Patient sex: F
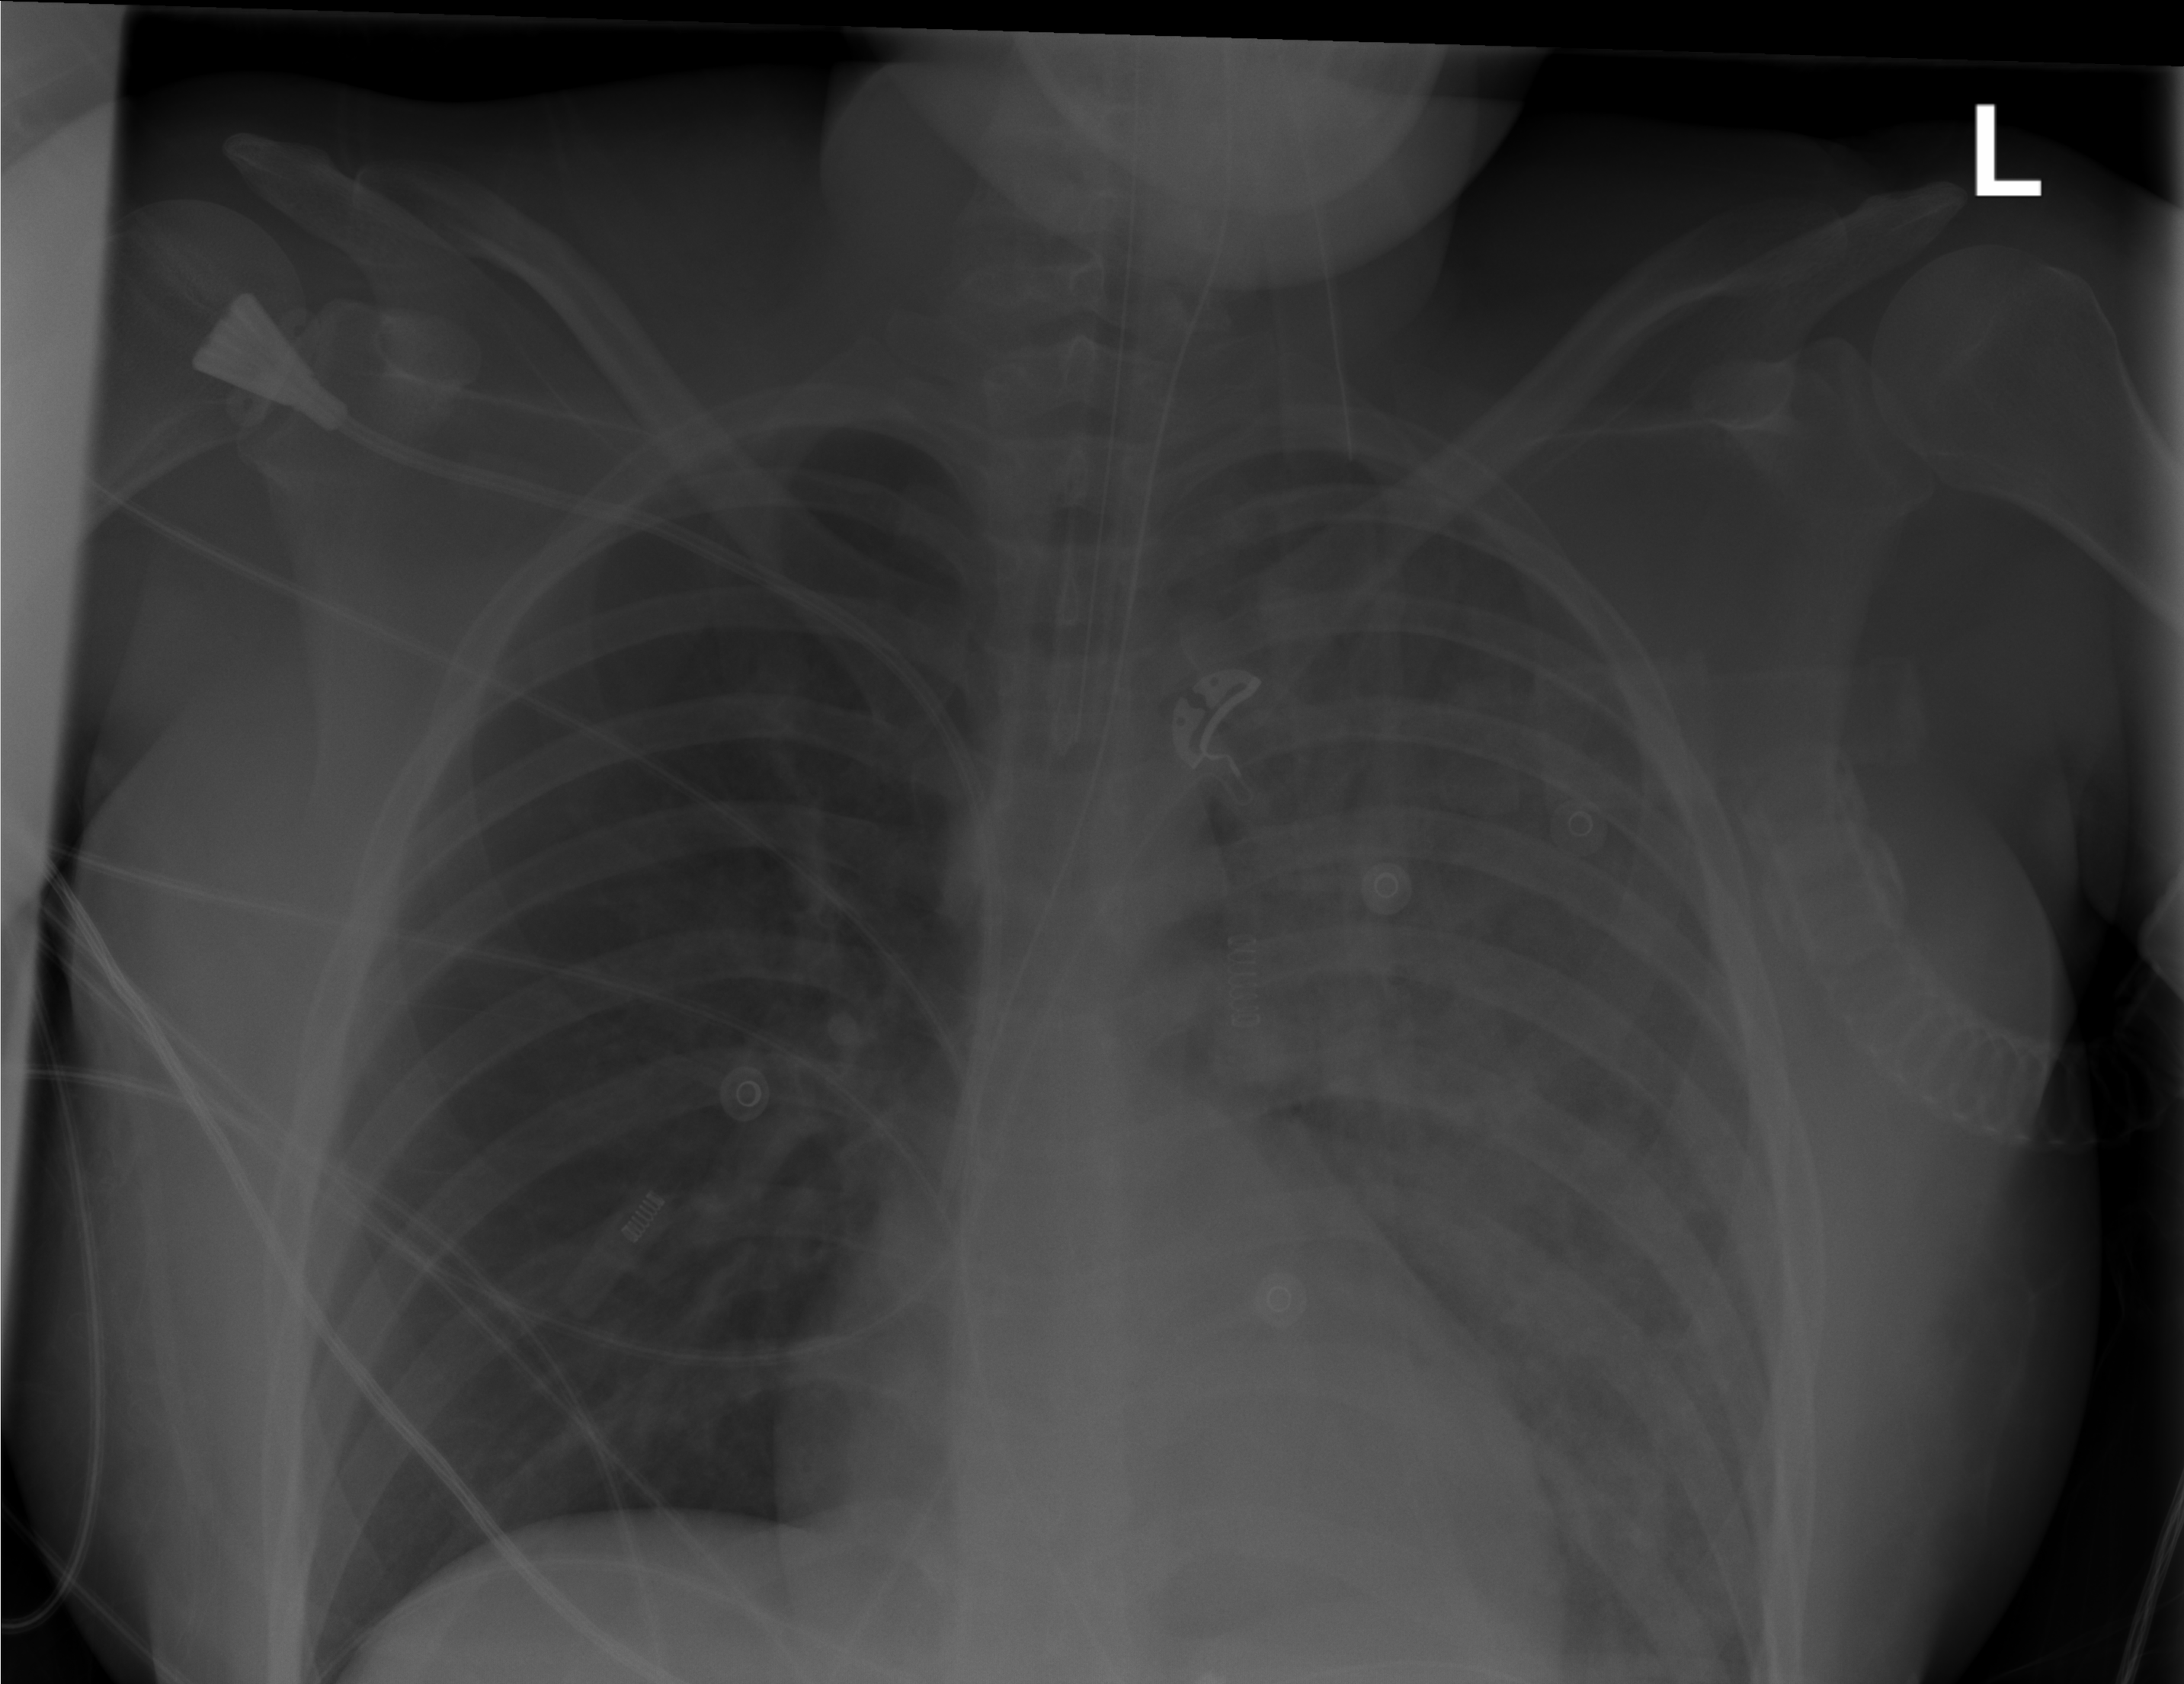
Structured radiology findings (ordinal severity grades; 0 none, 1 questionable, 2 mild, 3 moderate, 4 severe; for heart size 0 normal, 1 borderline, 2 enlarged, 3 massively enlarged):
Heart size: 0
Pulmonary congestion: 0
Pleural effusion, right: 0
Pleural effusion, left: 0
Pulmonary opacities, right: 2
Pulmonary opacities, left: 4
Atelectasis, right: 0
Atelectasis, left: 3